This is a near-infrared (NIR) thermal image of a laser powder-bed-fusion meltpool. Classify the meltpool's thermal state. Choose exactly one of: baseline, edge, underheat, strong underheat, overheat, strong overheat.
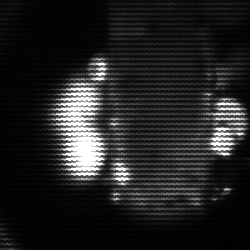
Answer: strong underheat